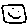
Label: square